Question: I'm trying to develop a simple application, which upon clicking a menu item, it shows a window containing an NSTableView.
The problem is that the app crashes just after NSTableView displaying the data. Full stack trace:
'''
* thread #1: tid = 0x2107, 0x00007fff943bce90 libobjc.A.dylib\'objc_msgSend + 16,
stop reason = EXC_BAD_ACCESS (code=13, address=0x0)
frame #0: 0x00007fff943bce90 libobjc.A.dylib'objc_msgSend + 16
'''
Since I'm using ARC, I should exclude any reference counting issue; but maybe I'm creating the controller (needed to create the window) in a bad way, and it's being free'd erroneously.
This is the code of the that create and shows the window:
'''
- (IBAction)showPreferences:(id)sender {
if(!preferencesWindow) {
preferencesWindow = [[[PreferencesWindowController alloc]
initWithWindowNibName:@"PreferencesWindow"] window];
}
[preferencesWindow makeKeyAndOrderFront:sender];
}
'''
This code in implements the dataSource protocol (needed by the NSTableView).
'''
- (int)numberOfRowsInTableView:(NSTableView *)tabView {
return 1;
}
- (id)tableView:(NSTableView *)tabView objectValueForTableColumn:(NSTableColumn *)tableColumn row:(int)row {
NSString *val = [NSString stringWithFormat:@"%@[%d]", [tableColumn identifier], row];
return val;
}
'''
It's not causing the crash per se. But if I remove the PreferencesWindowController from NSTableView's dataSource, it doesn't crash, so it should be somewhat related.
Where's the mistake?
EDIT: using the profiler (Instruments) with the zombies preset, I can see there's an object whose reference counter goes negative:

but anyway, the stack is outside the code I wrote. I can't put a breakpoint there, and I can't see which is the object being released twice (or I should say I don't know how to)
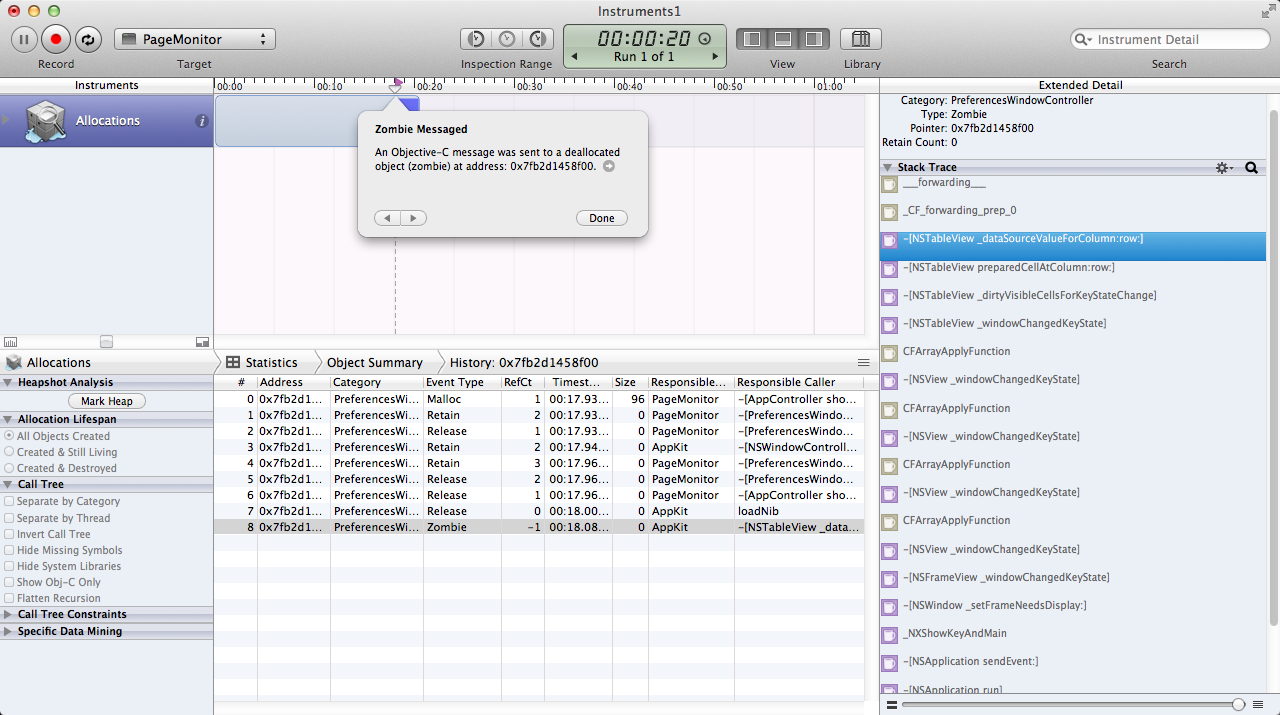
Answer: The line 'preferencesWindow = [[[PreferencesWindowController alloc] initWithWindowNibName:@"PreferencesWindow"] window]' looks suspicious, because while you are referencing the window itself with a strong reference, it looks like you're letting ARC release the 'PreferencesWindowController'.
Try storing the 'PreferencesWindowController' object in its own 'strong' variable/property and let me know.